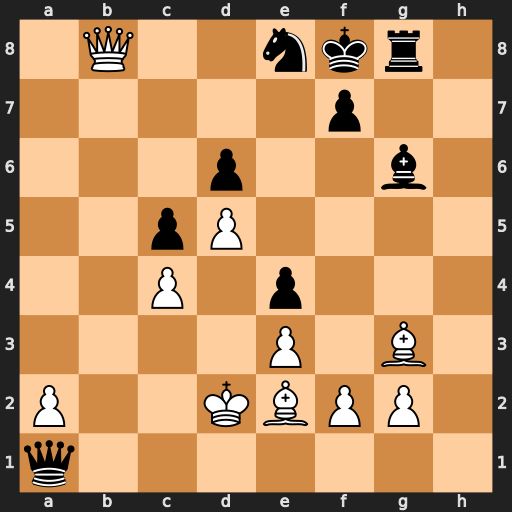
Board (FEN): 1Q2nkr1/5p2/3p2b1/2pP4/2P1p3/4P1B1/P2KBPP1/q7
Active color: w
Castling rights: -
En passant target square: -
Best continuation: Bxd6+ Kg7 Be5+ Nf6 Qxg8+ Kxg8 Bxa1